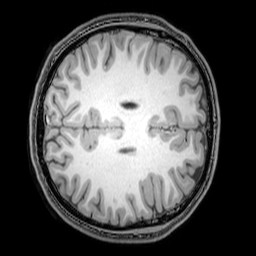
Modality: T1w
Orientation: axial
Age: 22
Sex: male
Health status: healthy
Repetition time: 0.081 s
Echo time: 0.037 s